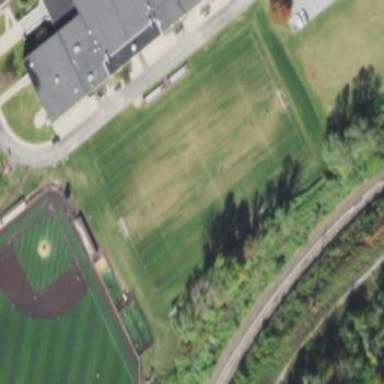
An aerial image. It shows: Pitch used for both soccer and lacrosse.